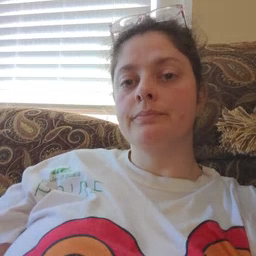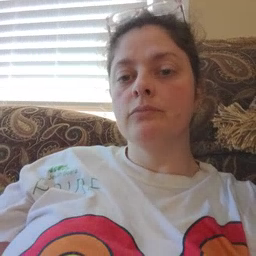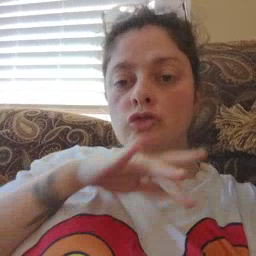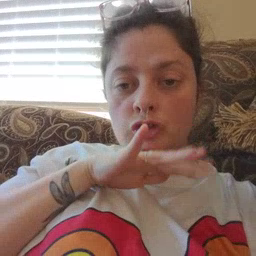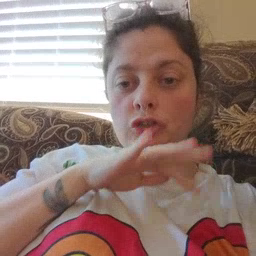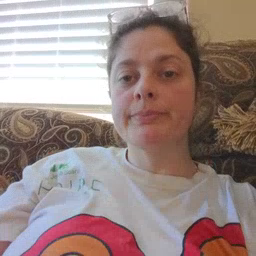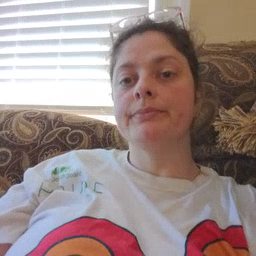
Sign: dirty